Мальчик и девочка стоят на наклонной стороне холма, которую можно рассматривать как наклонную плоскость. Земля покрыта льдом. Условия таковы, что при небольшом толчке вниз ребенок будет соскальзывать со склона с постоянной скоростью. Для забавы девочка, прислонившись к дереву, толкает мальчика с начальной горизонтальной (поперек склона) скоростью $v_0= 1~ м/с$ (см. рис). Мальчик скользит по склону со скоростью, которая изменяется по величине и направлению.
Какова будет конечная скорость мальчика, если сила трения не зависит от скорости, а сопротивление воздуха отсутствует?
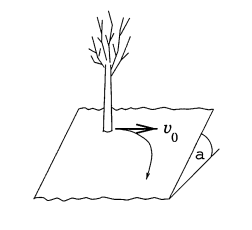
Ответ: $$ v_{к}=\frac{v_{0}}{2}=0.5~м/с $$
Темы:
T, ★★, Механика, Динамика, Трение, 200 задач